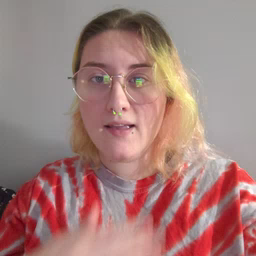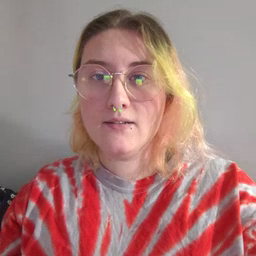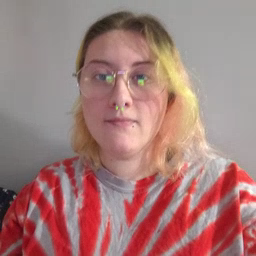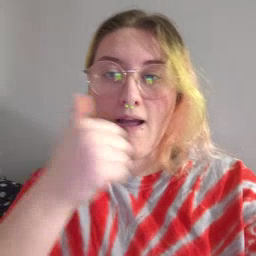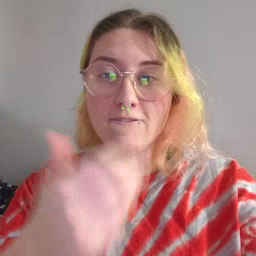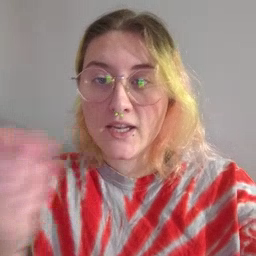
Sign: every